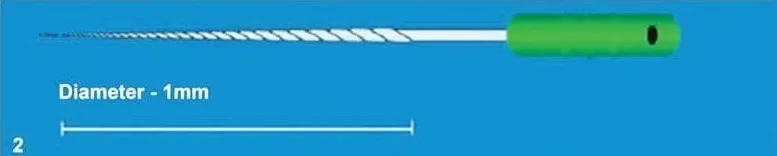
K-file showing the diameter at the fractured end of the file.
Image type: pathology (immunostaining)